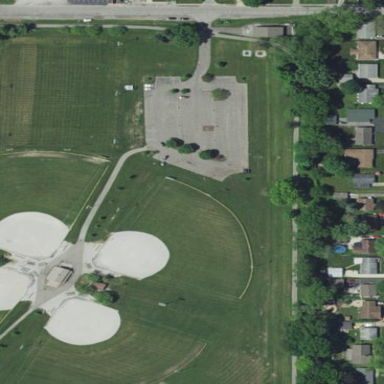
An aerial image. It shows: Grassy baseball pitch for leisure sports.